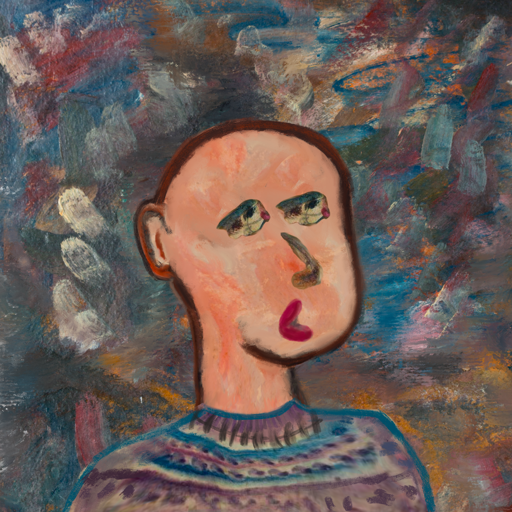
Background: Boggyland, Head And Neck Side: Roy_Bahadur, Face Side: Pipe, Bust: HillGirl, Hair Side: Blank, Head Accessory: Blank, Second Necklace: Blank, Necklace: In_The_Sun, Baby: Blank